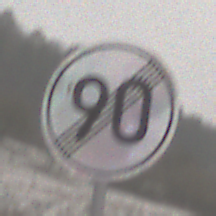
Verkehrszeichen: EndeGeschwindigkeit90
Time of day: Midday
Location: Outdoor (Nature)
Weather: Overcast
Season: Winter
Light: Natural